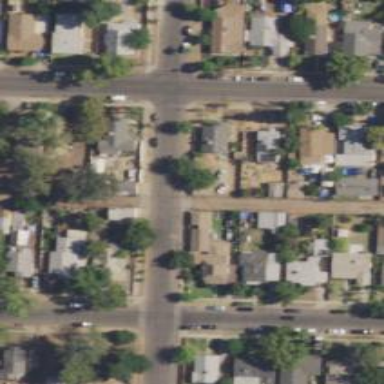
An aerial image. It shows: Alleyway designated as service road.